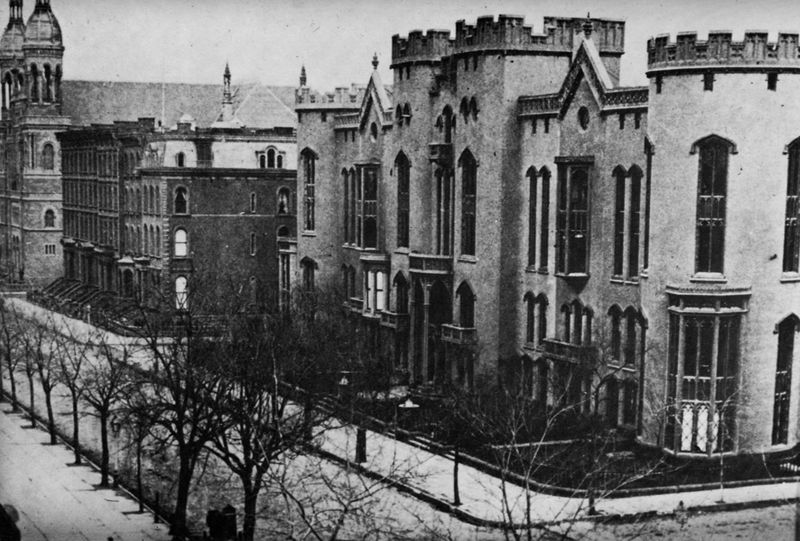
Titel: Herrenhaus
Künstler: Amerikanischer Photograph
Schlagwörter: baum, himmel, weiß, bäume, stadt, äste, fenster, glas, grau, laternen, schwarz, strasse, säulen, tür, dach, gebäude, haus, schloss, weg, alt, wand, architektur, häuser, zweige, brüstung, kirche, wege, england, turm, balkon, ecke, fassade, fassaden, gasse, pflaster, türen, dorf, dächer, giebel, allee, baumreihe, herbst, winter, kuppel, treppe, ornamente, stufen, langweilig, hoch, tor, zinnen, balkone, foto, fotografie, eingang, erker, berlin, burg, eckig, bürgersteig, gehsteig, kloster, türme, rundfenster, schwarz weiß, gross, gehweg, bordstein, architrav, photo, kurve, gesims, spitzbögen, ornamentik, graustufen, modernismus, las, zinne, europa, prachtvoll, biforien, vorgarten, balustraden, universität, uni, neogothik, kloser, alee, bürgersteige, atrasse, s/w fotografie, 19. jahrhundert, s